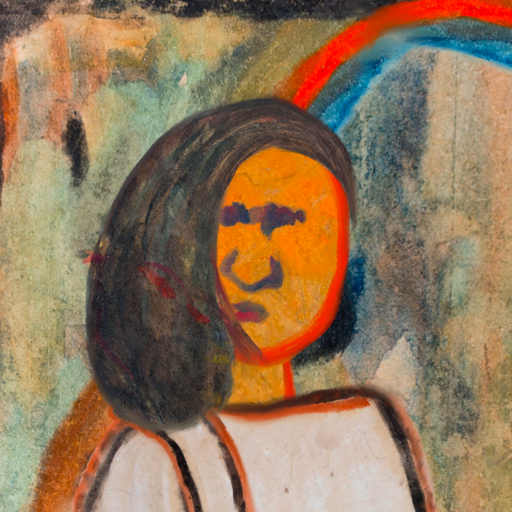
Background: Childish, Head And Neck Front: Sisters, Face Front: In_The_Sun, Bust: Roy_Bahadur, Hair Front: Gypsy_Mother, Head Accessory: Blank, Second Necklace: Blank, Necklace: Blank, Baby: Blank